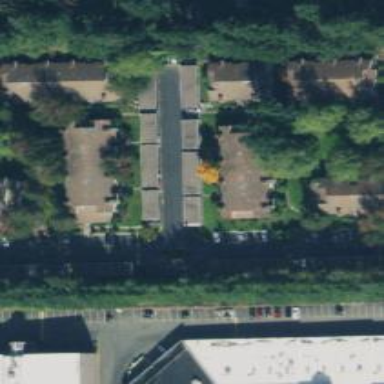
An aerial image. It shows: Living street.